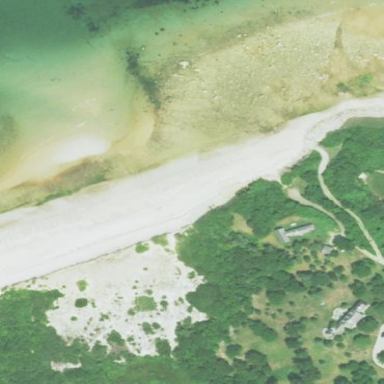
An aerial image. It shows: Sandy beach.